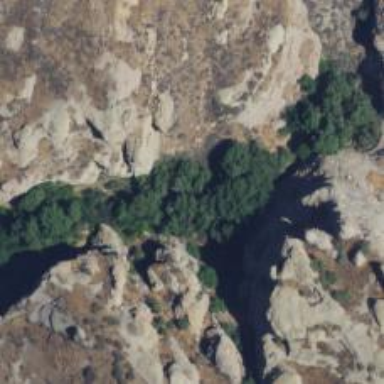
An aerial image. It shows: Beautiful gorge in nature.